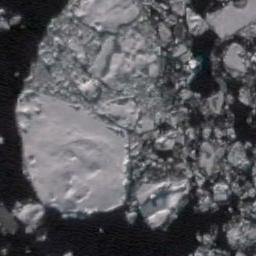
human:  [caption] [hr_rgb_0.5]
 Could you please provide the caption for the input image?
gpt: A large piece of sea ice and a lot of small pieces of sea ice gather into a sea ice and there are some small pieces of sea ice nearby .

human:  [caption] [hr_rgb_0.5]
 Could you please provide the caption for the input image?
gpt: There are sea ice of different sizes .

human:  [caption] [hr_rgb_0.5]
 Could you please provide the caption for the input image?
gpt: There is a big ice and many small ice on the deep blue sea .

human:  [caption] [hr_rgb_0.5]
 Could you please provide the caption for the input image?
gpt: Countless ice cubes of all sizes are closely connected into a large piece floating on the deep blue sea .

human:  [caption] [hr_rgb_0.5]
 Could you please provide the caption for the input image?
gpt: There are some sea ice linked into a sheet .